高三 · 组合几何学
12. 如图, 在 $\triangle \mathrm{ABC}$ 中, $\mathrm{DE} / / \mathrm{BC}, \mathrm{EF} / / \mathrm{AB}$, 若 $\mathrm{AE}: \mathrm{AC}=3: 5, \mathrm{BC}=10, \mathrm{AB}=6$, 则四边形 $\mathrm{DBFE}$ 的周长是—

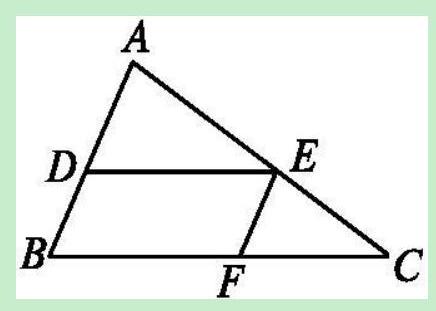
答案: $\frac{84}{5}$
解析: : 解答: $\because \mathrm{DE} / / \mathrm{BC}, \therefore \frac{\mathrm{DE}}{\mathrm{BC}}=\frac{\mathrm{AE}}{\mathrm{AC}}=\frac{3}{5}$.

$\because \mathrm{BC}=10, \therefore \mathrm{DE}=6$.
又 $\because \mathrm{EF} / / \mathrm{AB}, \therefore \frac{\mathrm{EF}}{\mathrm{AB}}=\frac{\mathrm{CE}}{\mathrm{CA}}$.

由 $\frac{\mathrm{AE}}{\mathrm{AC}}=\frac{3}{5}$, 得 $\frac{\mathrm{CE}}{\mathrm{CA}}=\frac{2}{5}, \therefore \frac{\mathrm{EF}}{\mathrm{AB}}=\frac{2}{5}$.

$\because \mathrm{AB}=6, \therefore \mathrm{EF}=\frac{12}{5}$.

又四边形 $\mathrm{DBFE}$ 是平行四边形,

故其周长为 $2(\mathrm{DE}+\mathrm{EF})=2 \times\left(6+\frac{12}{5}\right)=\frac{84}{5}$.

分析: 本题主要考查了平行线分线段成比例定理, 解决问题的关键是根据平行线分线段成比例定理分析计算即可